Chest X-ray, AP view. Patient: 54 years old, sex M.
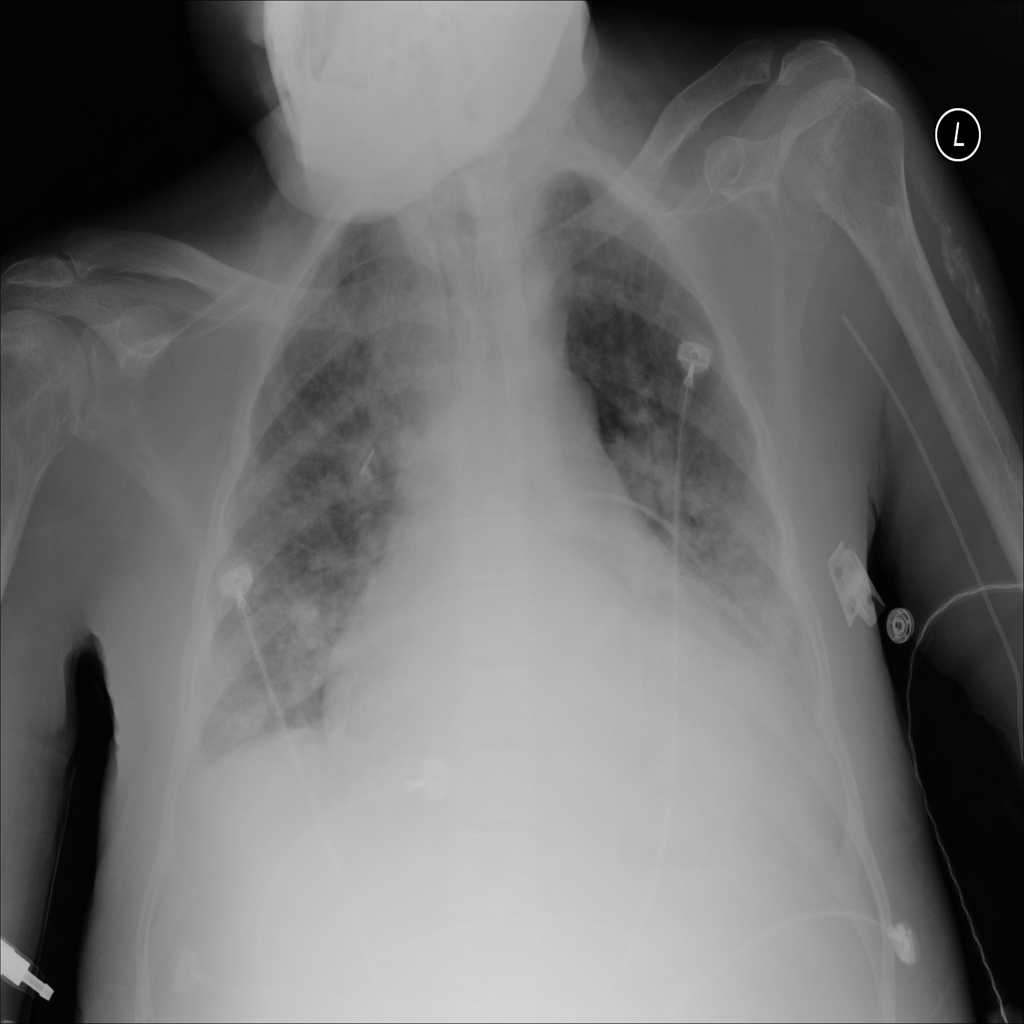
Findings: Infiltration